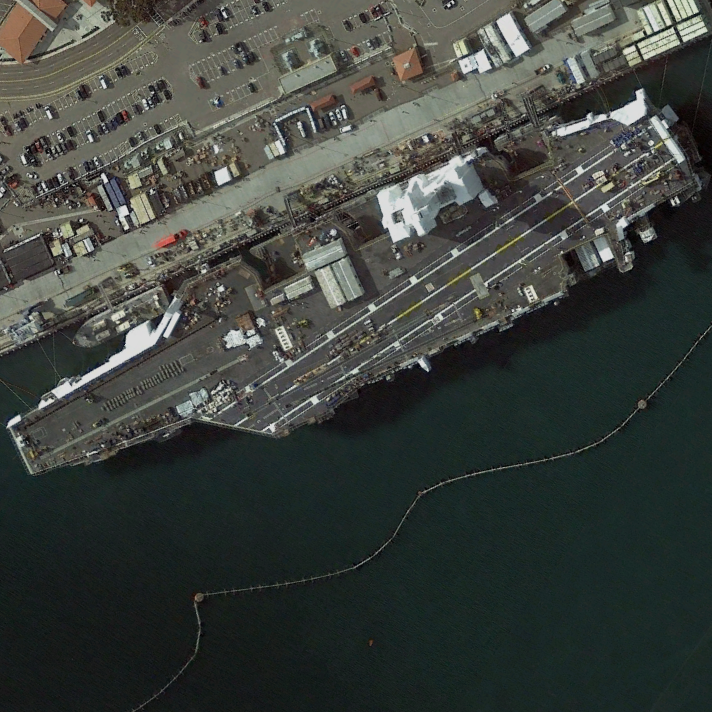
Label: aircraft_carrier